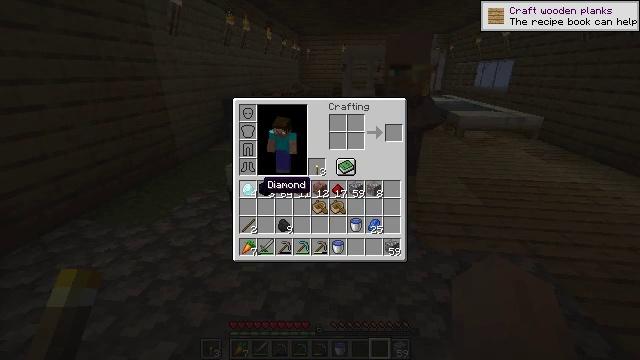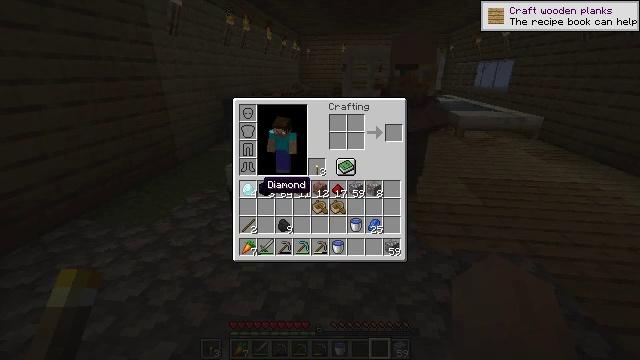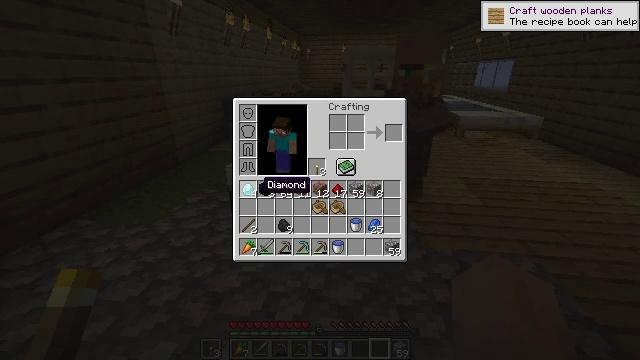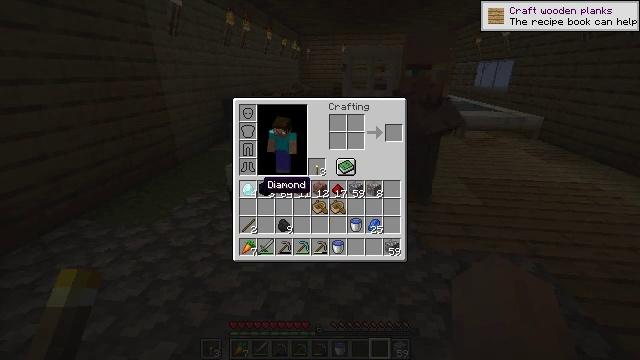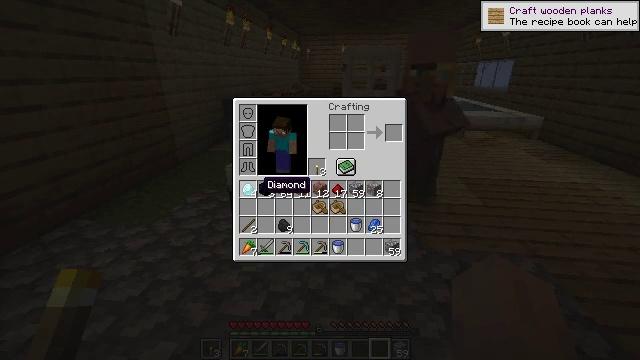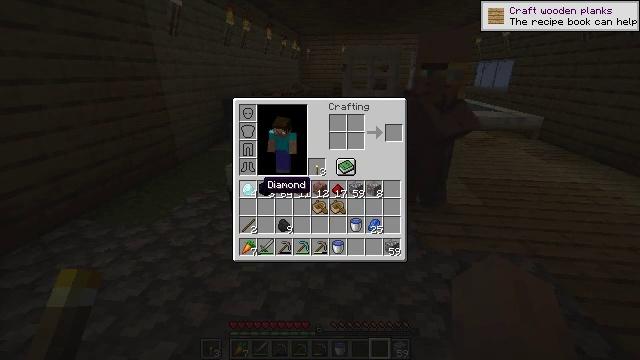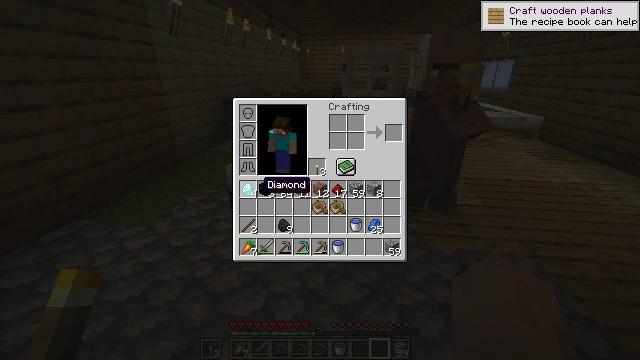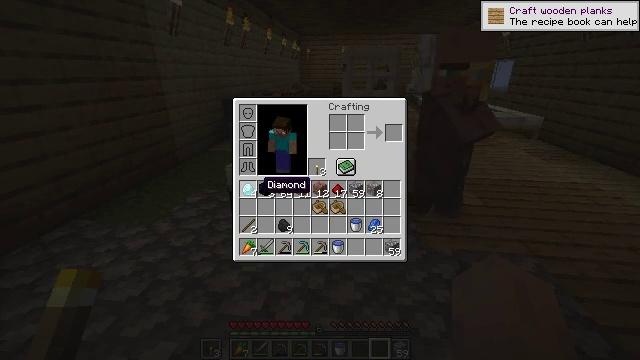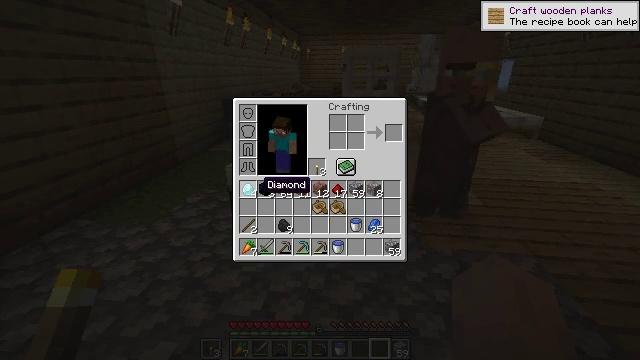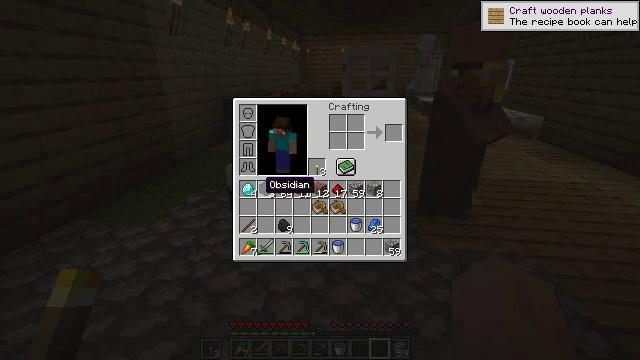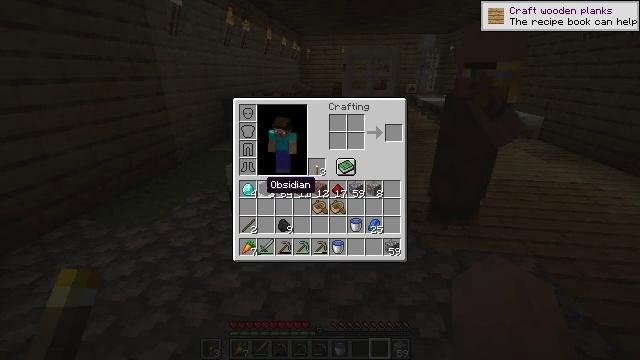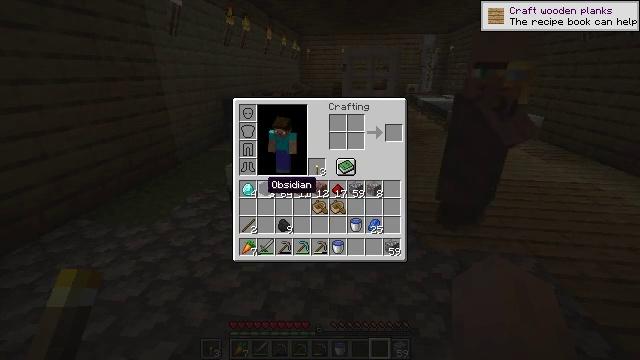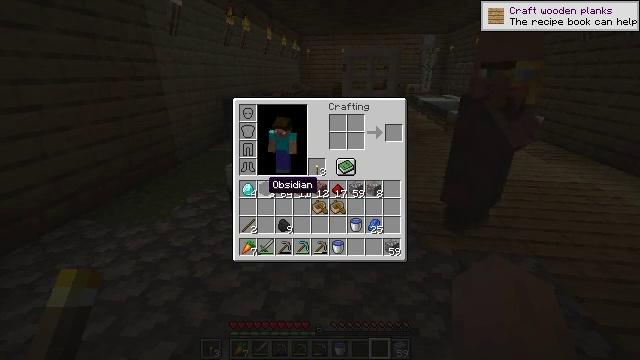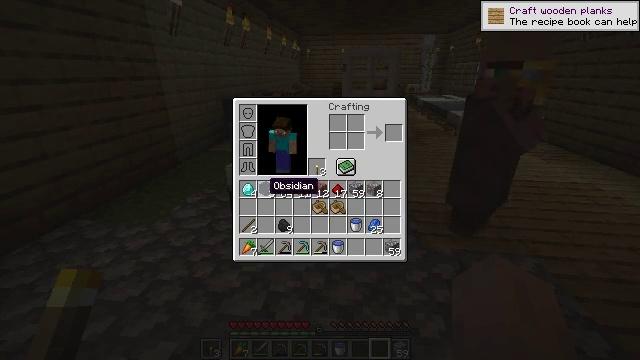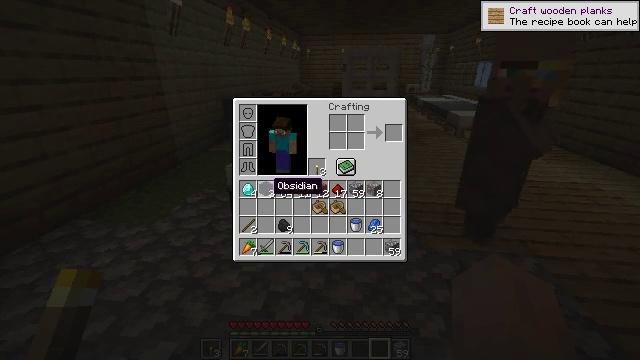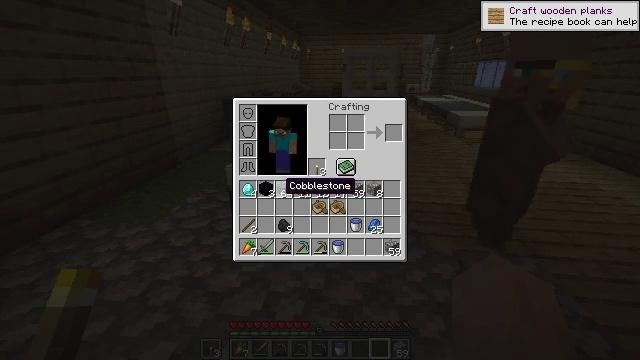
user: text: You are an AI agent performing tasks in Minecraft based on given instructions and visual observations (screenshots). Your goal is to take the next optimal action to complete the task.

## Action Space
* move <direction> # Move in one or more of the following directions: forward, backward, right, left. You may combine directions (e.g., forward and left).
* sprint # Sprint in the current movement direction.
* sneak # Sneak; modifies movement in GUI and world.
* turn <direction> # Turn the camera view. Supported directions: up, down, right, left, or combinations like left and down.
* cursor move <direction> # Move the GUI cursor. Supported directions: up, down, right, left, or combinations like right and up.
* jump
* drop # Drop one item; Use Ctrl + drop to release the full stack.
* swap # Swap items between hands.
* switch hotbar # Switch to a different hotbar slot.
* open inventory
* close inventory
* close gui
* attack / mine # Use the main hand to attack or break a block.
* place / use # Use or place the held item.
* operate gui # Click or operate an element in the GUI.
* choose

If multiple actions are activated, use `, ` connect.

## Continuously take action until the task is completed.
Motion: motion action
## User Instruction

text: Craft a diamond sword.
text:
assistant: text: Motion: no_op
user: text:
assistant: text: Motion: no_op
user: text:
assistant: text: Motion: no_op
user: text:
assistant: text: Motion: no_op
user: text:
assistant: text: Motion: no_op
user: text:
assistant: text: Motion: no_op
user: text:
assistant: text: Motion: no_op
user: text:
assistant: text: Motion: no_op
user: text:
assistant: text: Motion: no_op
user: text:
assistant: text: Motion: no_op
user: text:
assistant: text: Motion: no_op
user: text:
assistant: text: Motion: no_op
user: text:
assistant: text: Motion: no_op
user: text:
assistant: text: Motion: no_op
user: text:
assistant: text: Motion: cursor move right
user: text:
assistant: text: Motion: cursor move right
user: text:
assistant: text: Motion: no_op
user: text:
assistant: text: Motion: no_op
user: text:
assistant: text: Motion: no_op
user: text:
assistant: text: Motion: cursor move right
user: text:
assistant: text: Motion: cursor move right
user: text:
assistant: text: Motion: cursor move right
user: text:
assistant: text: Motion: no_op
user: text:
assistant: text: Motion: no_op
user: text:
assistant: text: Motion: no_op
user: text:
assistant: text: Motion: no_op
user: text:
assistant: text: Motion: no_op
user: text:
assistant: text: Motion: no_op
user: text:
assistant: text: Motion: no_op
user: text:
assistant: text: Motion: no_op